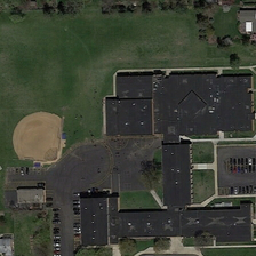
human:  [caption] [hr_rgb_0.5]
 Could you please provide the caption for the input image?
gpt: it is a peaceful campus with a baseballfield and two parking lot sit around this large teaching building .

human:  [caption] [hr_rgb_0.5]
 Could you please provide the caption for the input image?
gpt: the baseball field is next to a building with black roof .

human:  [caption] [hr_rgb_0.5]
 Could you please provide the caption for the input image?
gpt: The school with black buildings is on the lawn.

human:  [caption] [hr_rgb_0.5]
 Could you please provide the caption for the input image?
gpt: Schools with black building are on the lawn.

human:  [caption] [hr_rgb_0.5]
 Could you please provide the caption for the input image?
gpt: several buildings with small parking lots are near a baseball field in a school with some green trees .